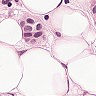
Metastatic tissue present: yes